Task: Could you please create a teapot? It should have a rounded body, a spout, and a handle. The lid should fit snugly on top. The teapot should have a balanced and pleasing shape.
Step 127:
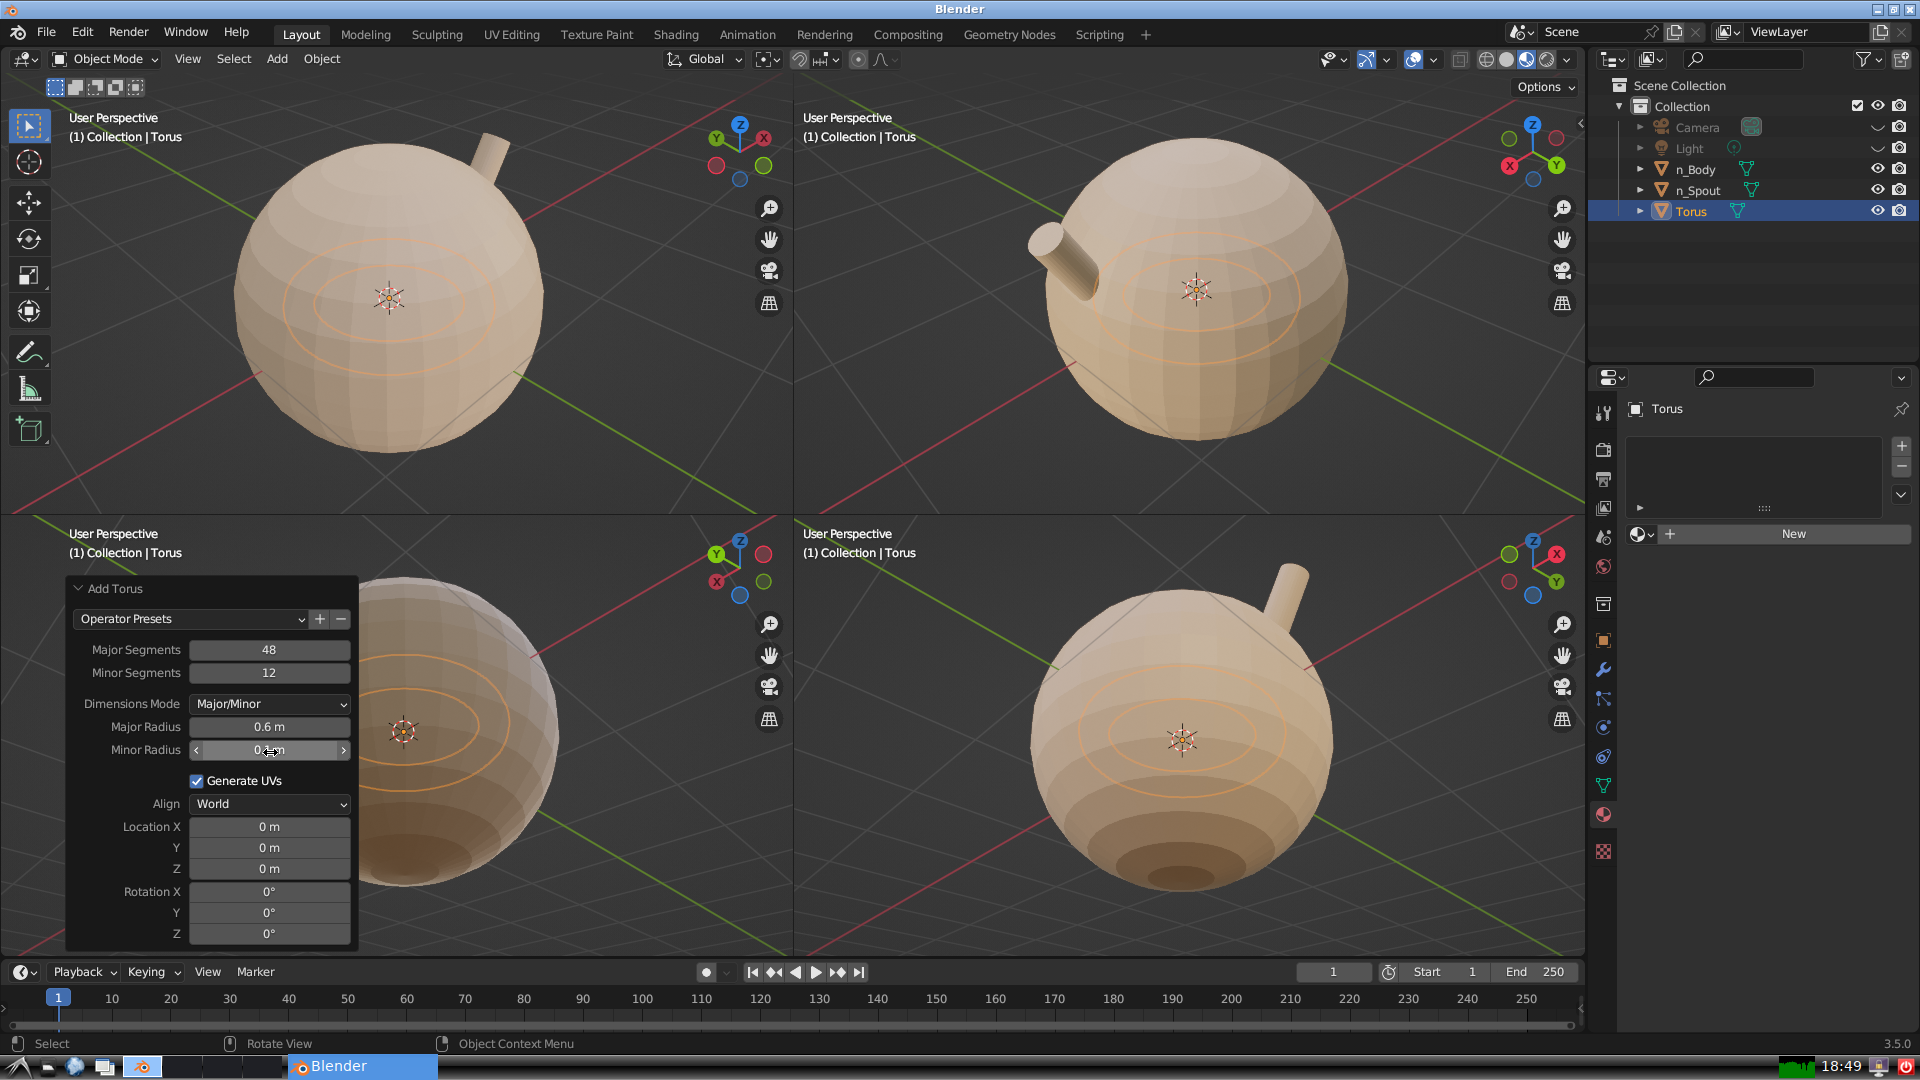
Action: {"mouse_move": [270, 827]}